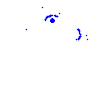
Particle: kaon